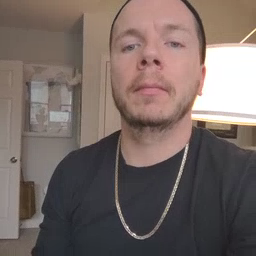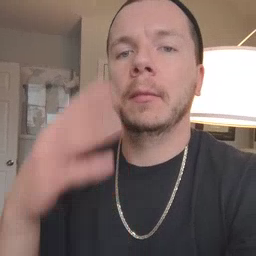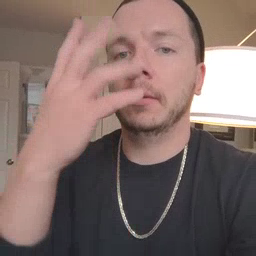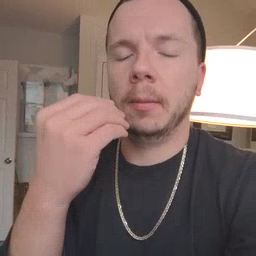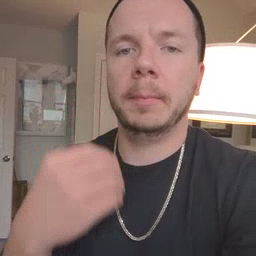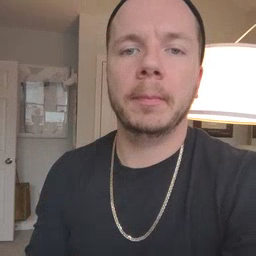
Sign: sleep